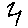
Label: zigzag